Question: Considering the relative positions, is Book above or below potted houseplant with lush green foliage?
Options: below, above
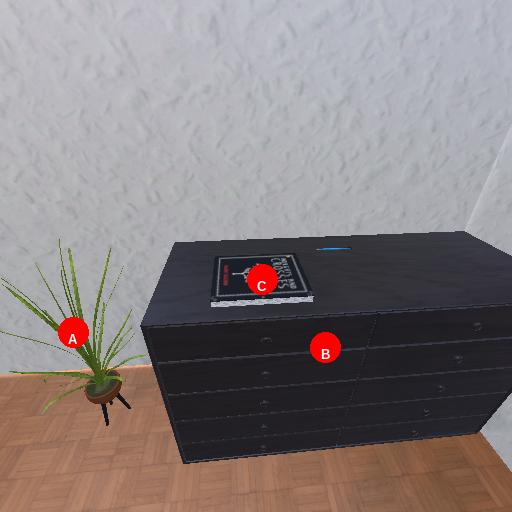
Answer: below